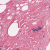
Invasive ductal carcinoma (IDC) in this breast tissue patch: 0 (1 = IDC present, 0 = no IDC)